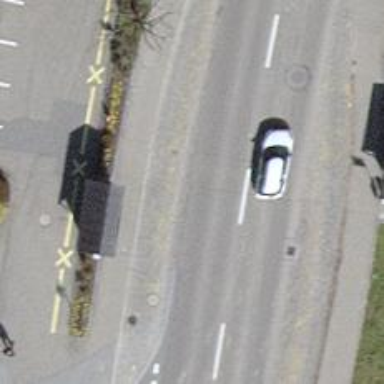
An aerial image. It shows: Public transport stop position.